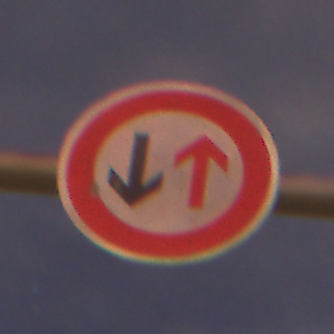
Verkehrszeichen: VorrangDesGegenverkehrs
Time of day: Night
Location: Outdoor (Suburban)
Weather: PartlyCloudy
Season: NotSpecified
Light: Artificial